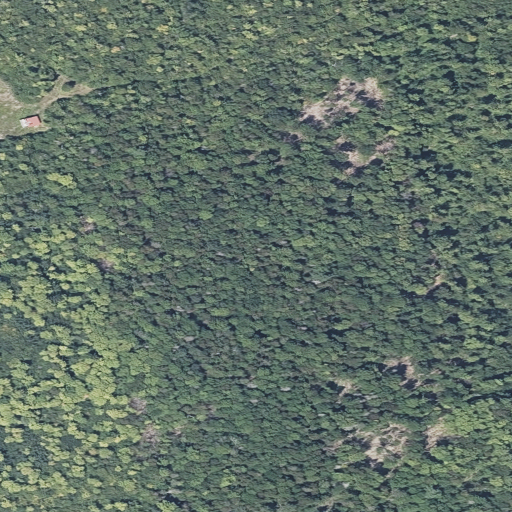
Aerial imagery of mountain in Maine named Preble Hill containing deciduous forest, mixed forest, open development, and shrub